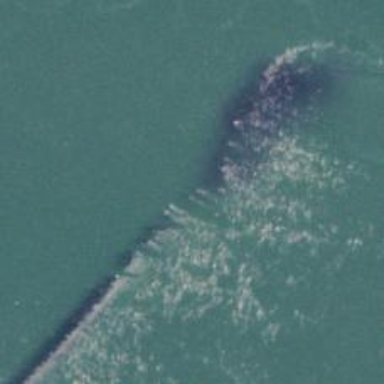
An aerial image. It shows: Breakwater structure.